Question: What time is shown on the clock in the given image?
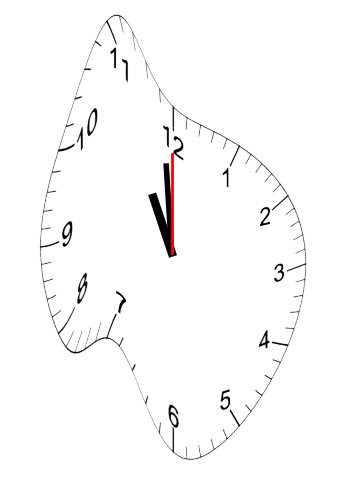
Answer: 10:59:00